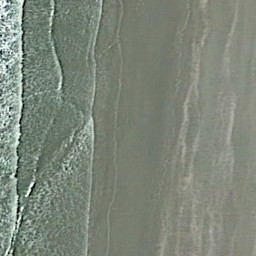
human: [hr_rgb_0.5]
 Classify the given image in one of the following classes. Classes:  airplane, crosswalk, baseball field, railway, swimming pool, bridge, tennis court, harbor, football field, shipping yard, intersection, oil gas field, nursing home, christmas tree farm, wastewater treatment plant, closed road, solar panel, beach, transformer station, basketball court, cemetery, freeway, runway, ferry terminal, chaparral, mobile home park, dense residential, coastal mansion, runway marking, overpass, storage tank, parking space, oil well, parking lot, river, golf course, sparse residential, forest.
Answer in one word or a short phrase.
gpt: beach